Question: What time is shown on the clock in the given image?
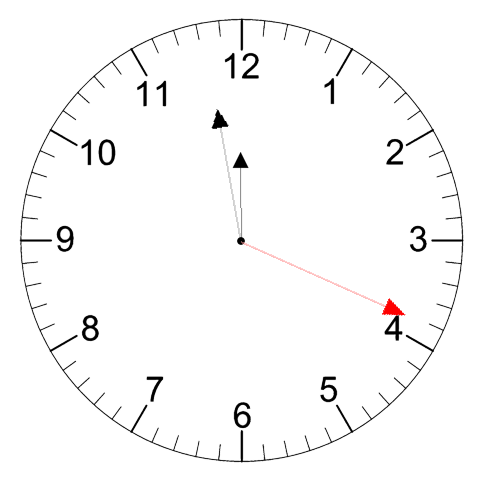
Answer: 11:58:19